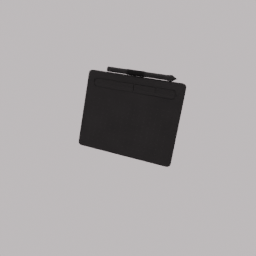
Label: electronics